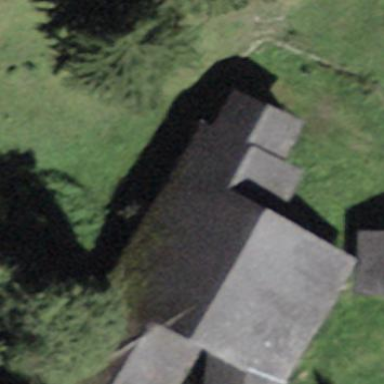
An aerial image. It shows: Shed building.